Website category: university
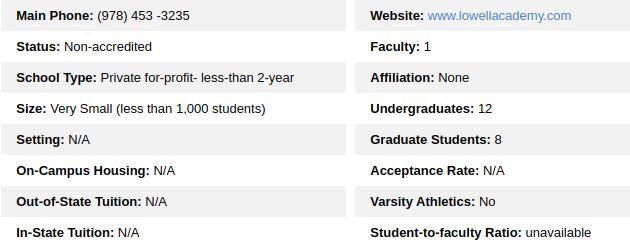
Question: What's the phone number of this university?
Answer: (978) 453 -3235

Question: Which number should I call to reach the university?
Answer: (978) 453 -3235

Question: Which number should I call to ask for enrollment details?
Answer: (978) 453 -3235

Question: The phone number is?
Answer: (978) 453 -3235

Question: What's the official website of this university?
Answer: www.lowellacademy.com

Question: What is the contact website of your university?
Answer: www.lowellacademy.com

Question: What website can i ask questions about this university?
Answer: www.lowellacademy.com

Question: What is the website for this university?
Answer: www.lowellacademy.com

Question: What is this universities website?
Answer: www.lowellacademy.com

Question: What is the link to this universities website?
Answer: www.lowellacademy.com

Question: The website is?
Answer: www.lowellacademy.com

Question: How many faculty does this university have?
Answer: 1

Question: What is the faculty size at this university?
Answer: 1

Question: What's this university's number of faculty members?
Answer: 1

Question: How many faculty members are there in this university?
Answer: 1

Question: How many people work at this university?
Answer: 1

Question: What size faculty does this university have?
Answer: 1

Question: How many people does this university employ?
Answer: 1

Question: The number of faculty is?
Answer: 1

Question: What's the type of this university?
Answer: Private for-profit- less-than 2-year

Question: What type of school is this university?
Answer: Private for-profit- less-than 2-year

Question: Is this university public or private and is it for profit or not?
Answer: Private for-profit- less-than 2-year

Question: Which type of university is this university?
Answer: Private for-profit- less-than 2-year

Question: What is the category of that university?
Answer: Private for-profit- less-than 2-year

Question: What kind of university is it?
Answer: Private for-profit- less-than 2-year

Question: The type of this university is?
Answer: Private for-profit- less-than 2-year

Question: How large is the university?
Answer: Very Small (less than 1,000 students)

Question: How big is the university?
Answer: Very Small (less than 1,000 students)

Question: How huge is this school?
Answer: Very Small (less than 1,000 students)

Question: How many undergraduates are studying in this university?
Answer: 12

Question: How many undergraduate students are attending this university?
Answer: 12

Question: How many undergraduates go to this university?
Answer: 12

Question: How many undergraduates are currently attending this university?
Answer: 12

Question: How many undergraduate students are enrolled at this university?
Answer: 12

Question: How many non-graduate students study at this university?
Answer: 12

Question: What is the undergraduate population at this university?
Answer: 12

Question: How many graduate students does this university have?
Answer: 8

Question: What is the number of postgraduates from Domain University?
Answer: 8

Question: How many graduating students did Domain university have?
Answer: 8

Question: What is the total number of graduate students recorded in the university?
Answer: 8

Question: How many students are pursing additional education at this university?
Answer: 8

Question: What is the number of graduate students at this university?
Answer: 8

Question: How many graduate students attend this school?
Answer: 8

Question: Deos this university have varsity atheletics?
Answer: No

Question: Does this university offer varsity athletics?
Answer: No

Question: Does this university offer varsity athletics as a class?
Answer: No

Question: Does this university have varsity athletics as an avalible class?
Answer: No

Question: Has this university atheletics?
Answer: No

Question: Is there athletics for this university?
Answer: No

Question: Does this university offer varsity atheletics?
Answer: No

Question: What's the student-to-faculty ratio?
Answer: unavailable

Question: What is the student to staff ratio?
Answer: unavailable

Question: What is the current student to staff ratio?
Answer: unavailable

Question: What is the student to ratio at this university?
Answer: unavailable

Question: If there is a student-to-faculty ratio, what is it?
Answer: unavailable

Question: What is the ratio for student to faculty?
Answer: unavailable

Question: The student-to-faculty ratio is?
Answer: unavailable